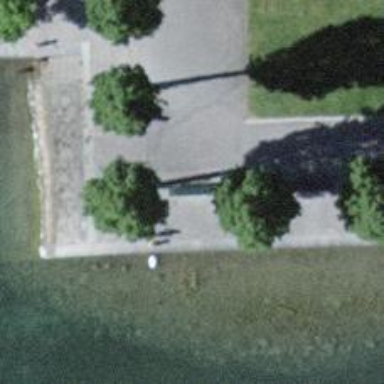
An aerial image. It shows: Bench for seating.